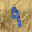
Label: 9